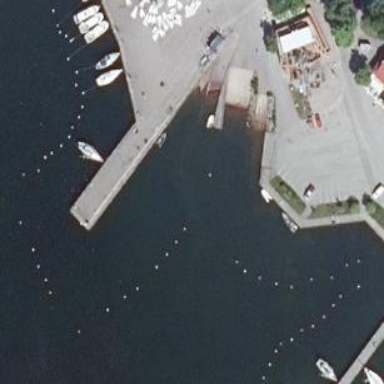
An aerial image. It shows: Marina area for leisure land.